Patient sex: M
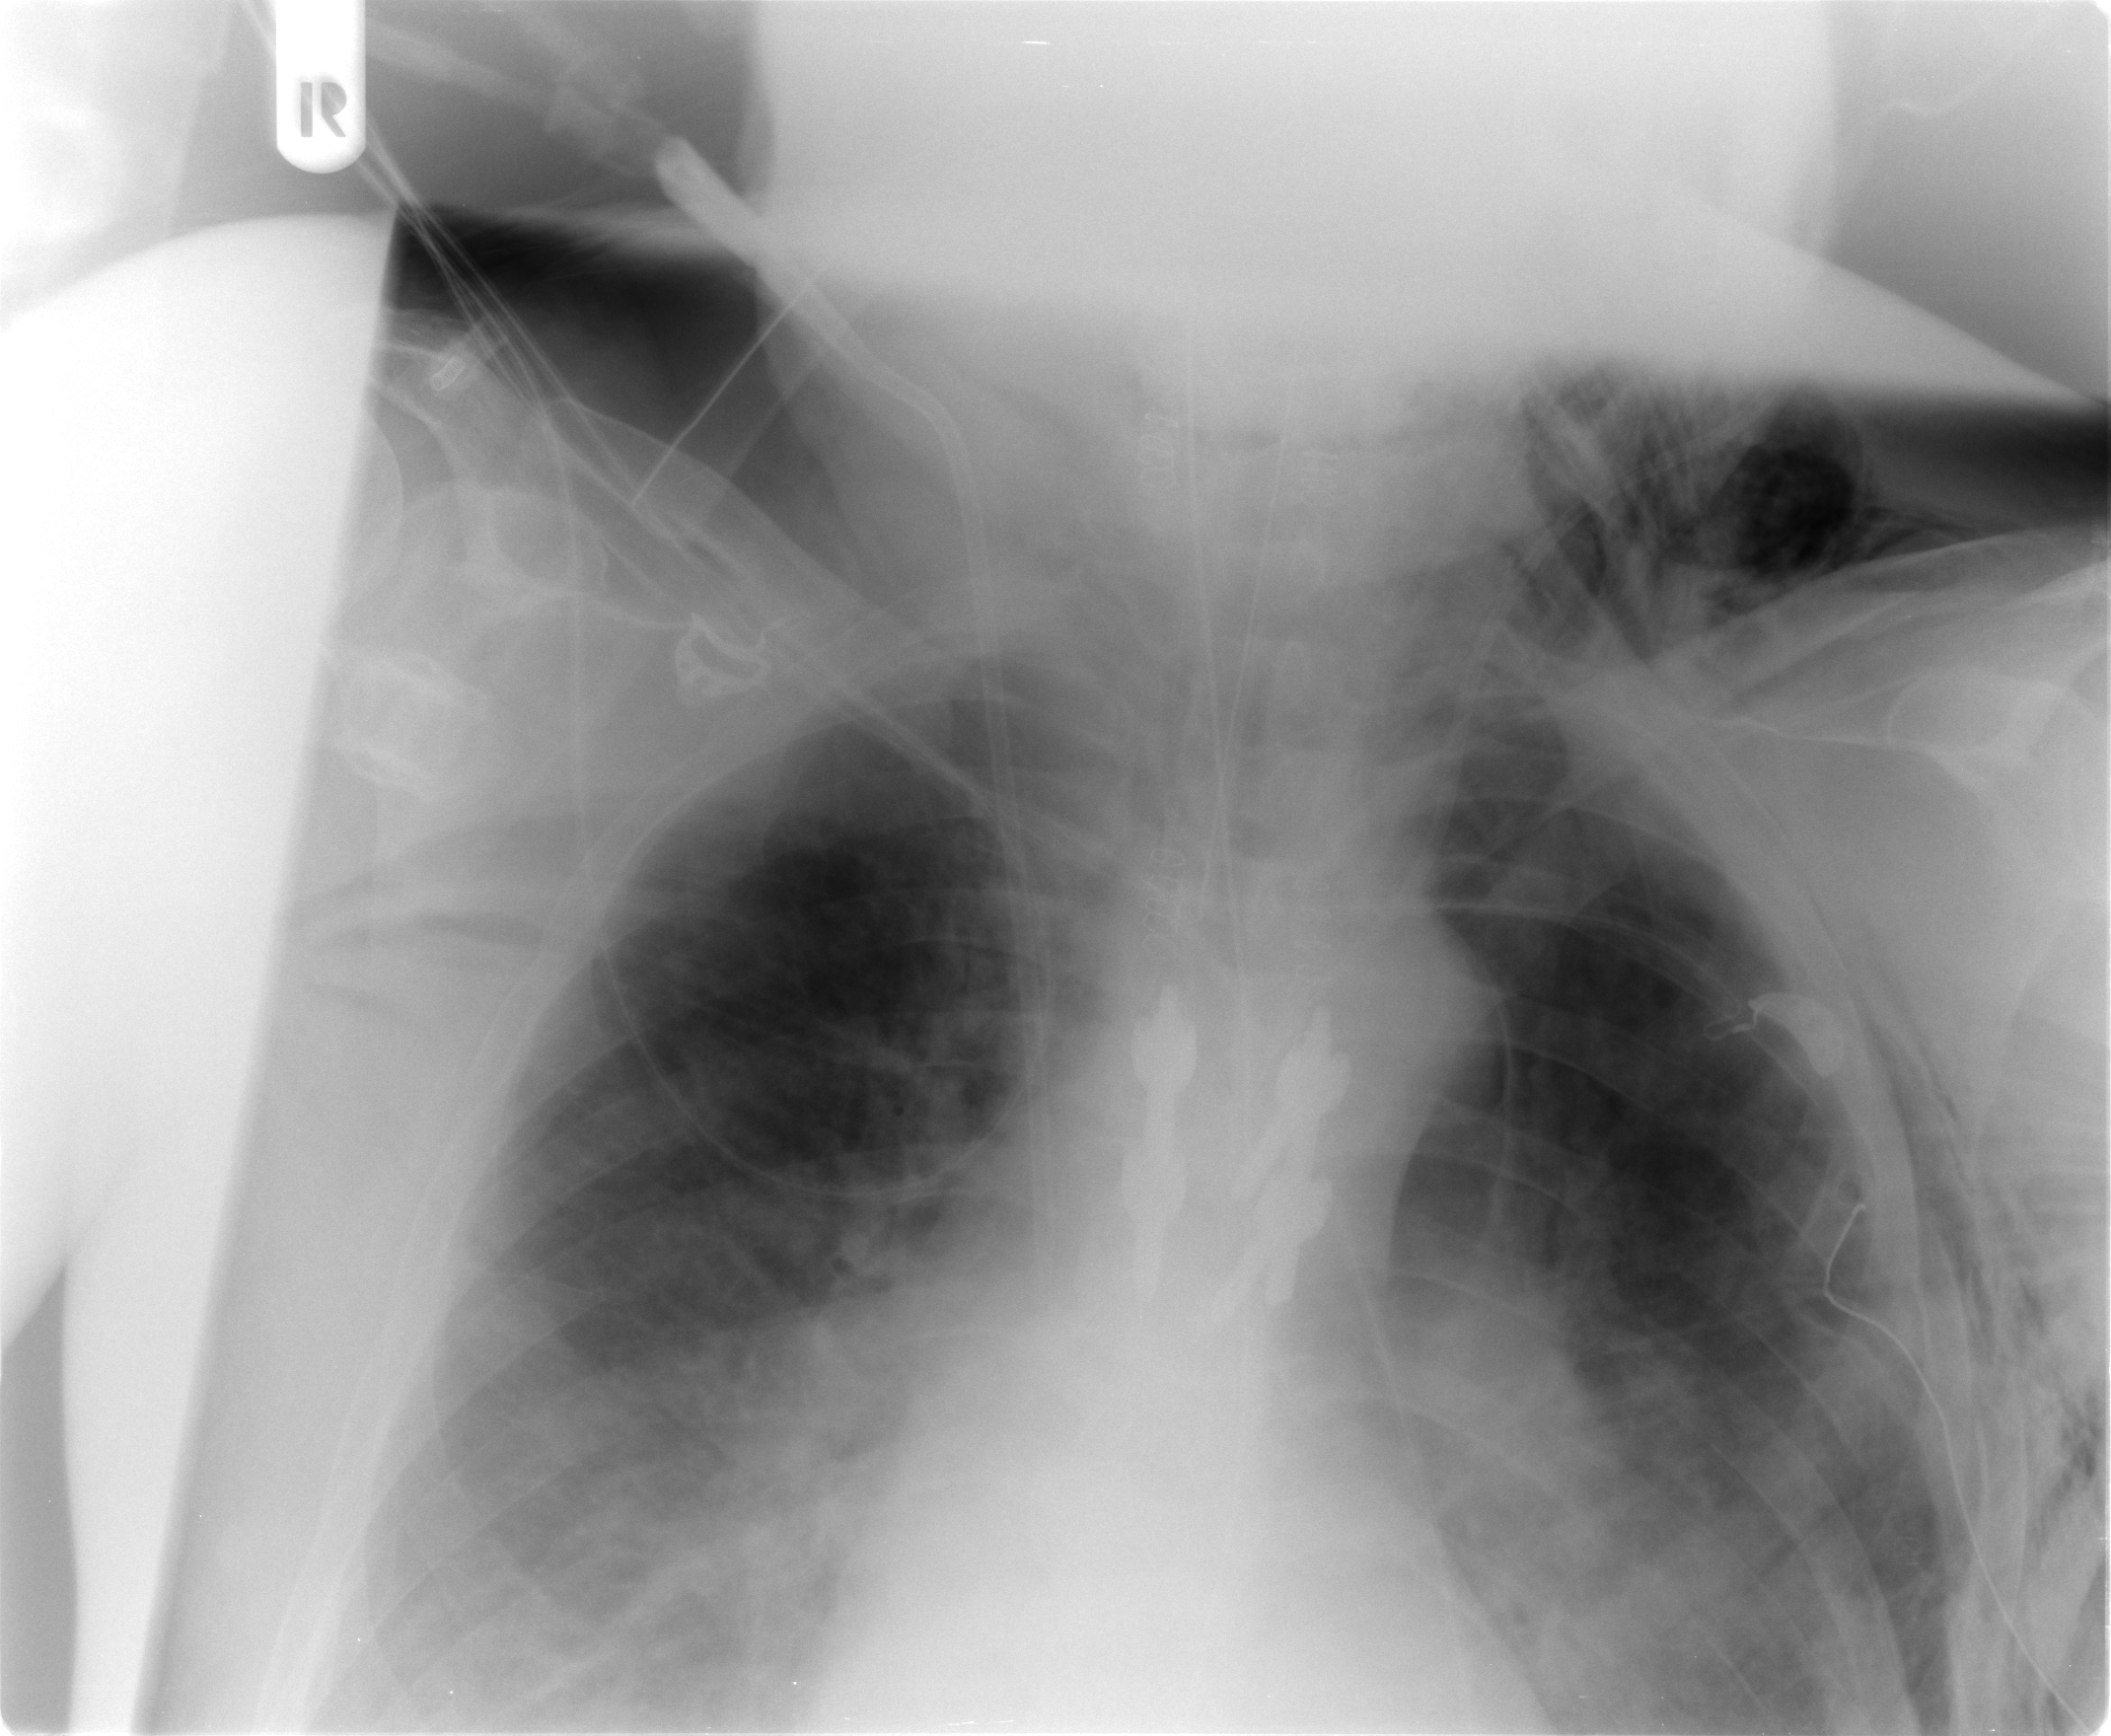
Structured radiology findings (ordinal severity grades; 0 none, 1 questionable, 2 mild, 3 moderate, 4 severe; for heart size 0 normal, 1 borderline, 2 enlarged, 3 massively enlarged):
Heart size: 2
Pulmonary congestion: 2
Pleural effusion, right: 2
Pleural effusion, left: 2
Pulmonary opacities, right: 2
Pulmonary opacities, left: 2
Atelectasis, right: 3
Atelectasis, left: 3